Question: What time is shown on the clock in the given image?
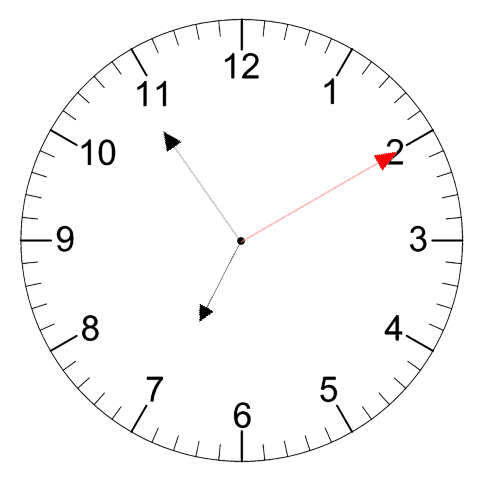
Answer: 06:54:10